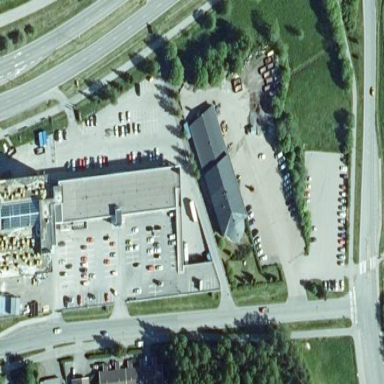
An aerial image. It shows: Parking area with surface.